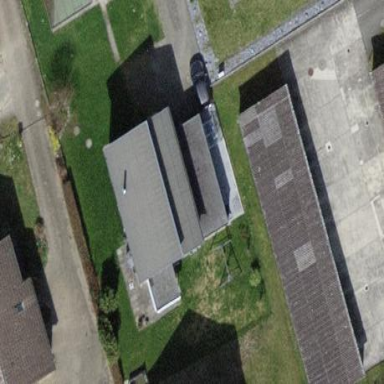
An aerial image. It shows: Garage.